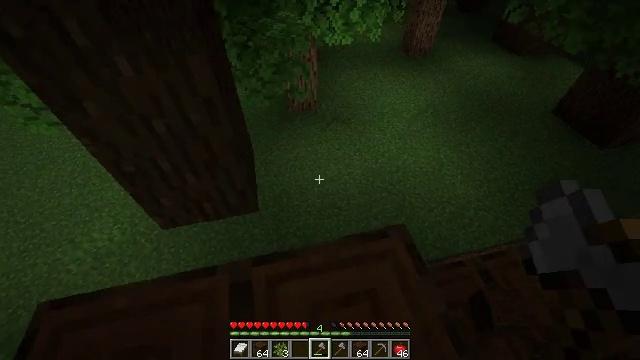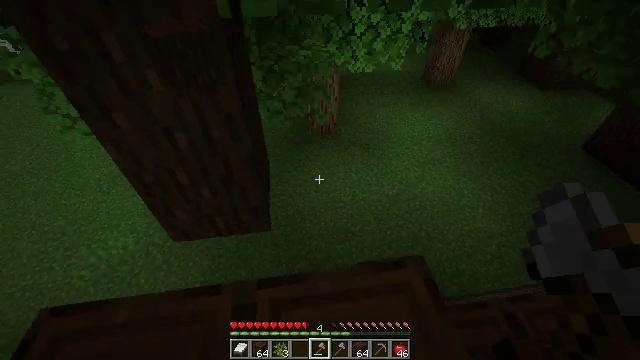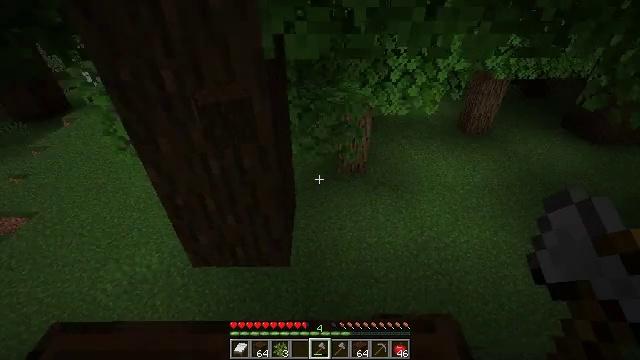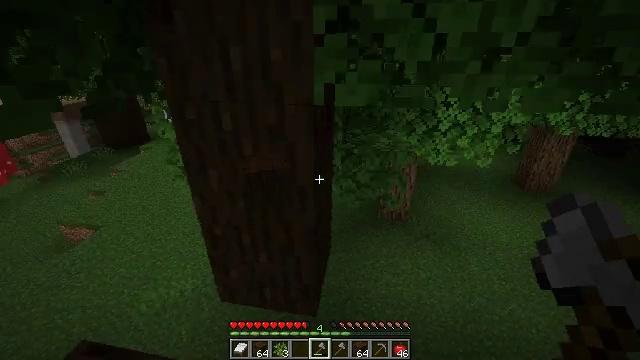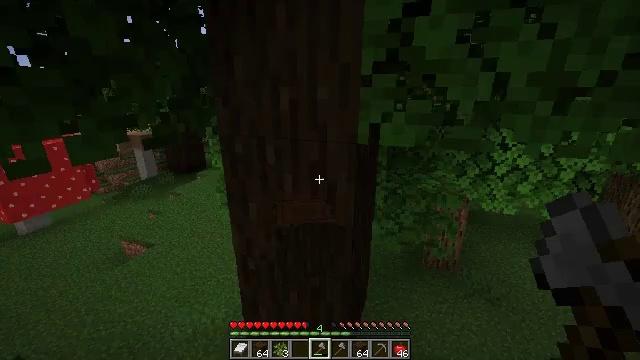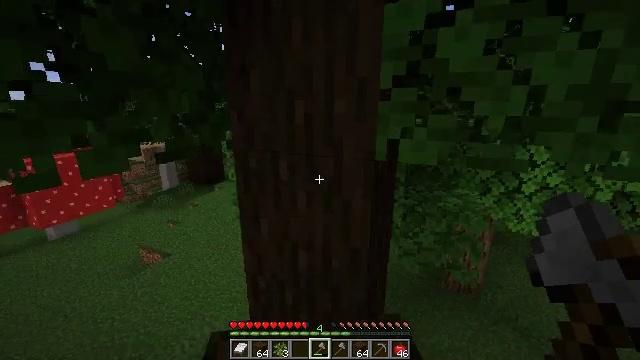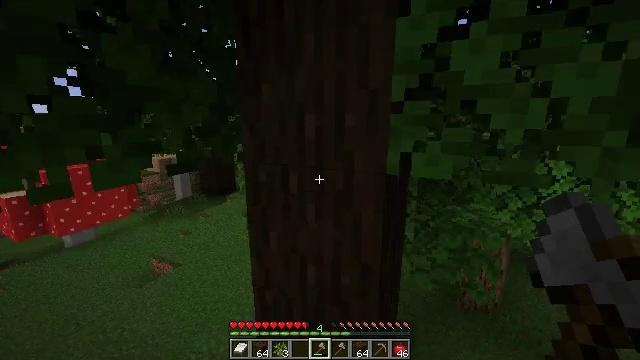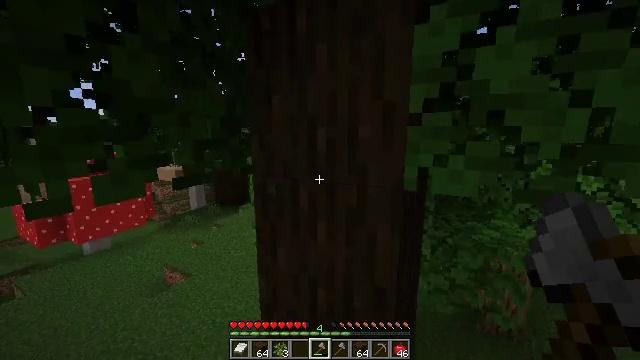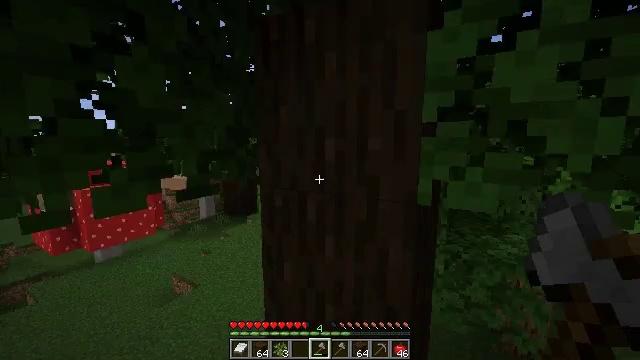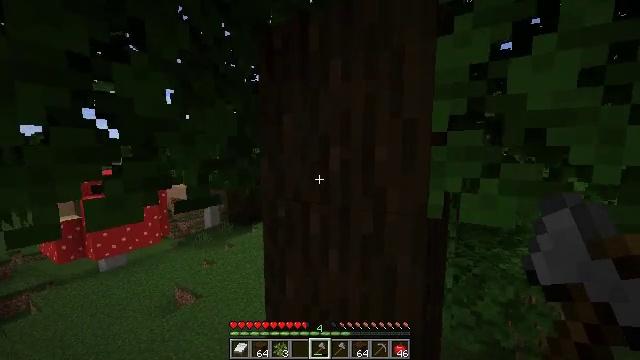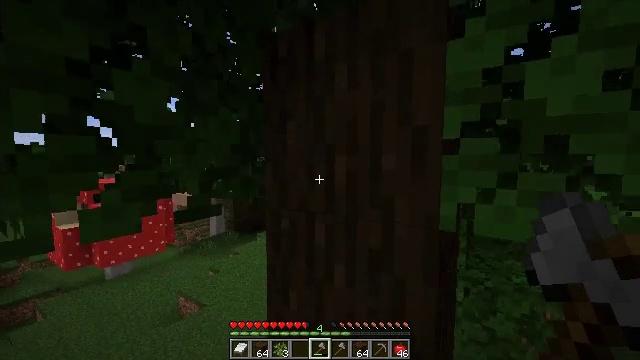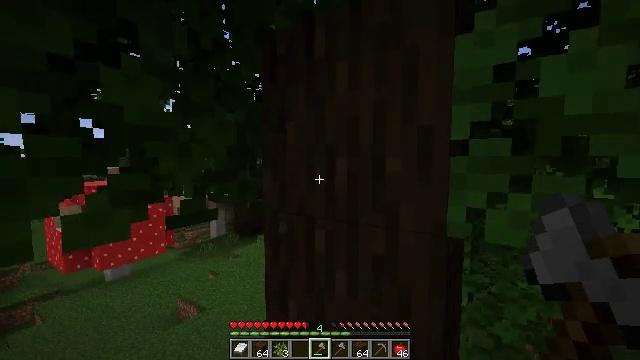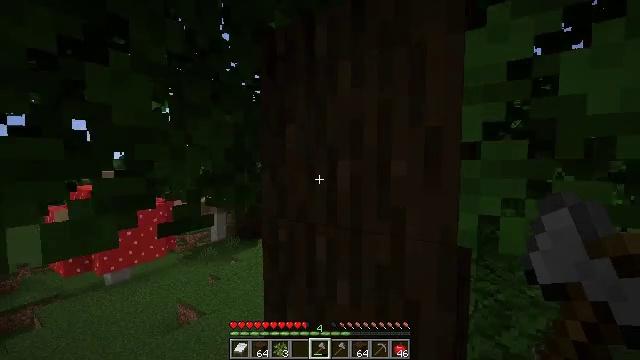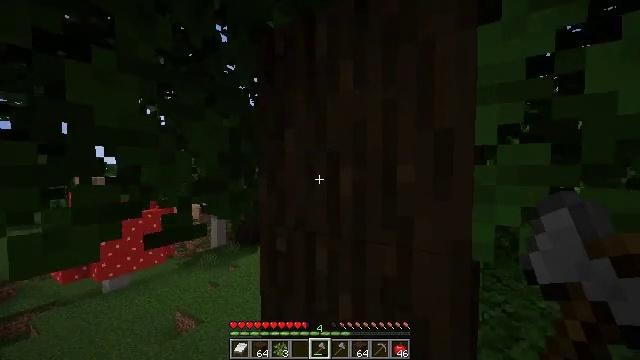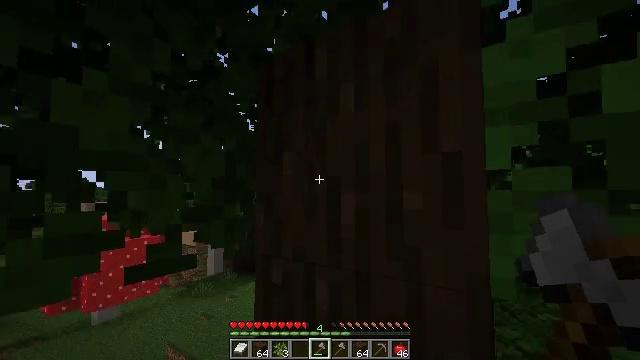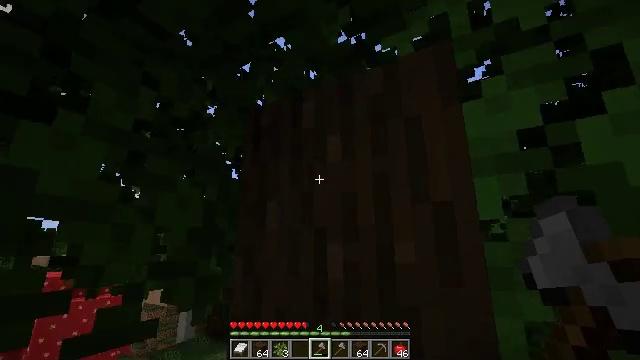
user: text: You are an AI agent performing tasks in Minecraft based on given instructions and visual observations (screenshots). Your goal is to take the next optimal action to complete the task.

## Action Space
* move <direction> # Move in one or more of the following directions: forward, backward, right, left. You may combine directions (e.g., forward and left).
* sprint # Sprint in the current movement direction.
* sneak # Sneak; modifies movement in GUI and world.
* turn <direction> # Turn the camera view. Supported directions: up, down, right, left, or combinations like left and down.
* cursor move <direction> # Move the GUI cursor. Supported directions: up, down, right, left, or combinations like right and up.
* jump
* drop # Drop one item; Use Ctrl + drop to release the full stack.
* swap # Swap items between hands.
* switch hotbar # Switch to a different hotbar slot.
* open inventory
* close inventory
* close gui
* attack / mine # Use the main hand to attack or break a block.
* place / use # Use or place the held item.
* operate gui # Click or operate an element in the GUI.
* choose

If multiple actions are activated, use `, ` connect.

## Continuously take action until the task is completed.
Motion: motion action
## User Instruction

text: Collect dark oak log for building.
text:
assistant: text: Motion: move forward, sneak, turn left and up
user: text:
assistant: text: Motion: move forward, sneak, turn left and up
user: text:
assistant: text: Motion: move forward, sneak, turn left and up
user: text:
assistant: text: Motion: move forward, sneak, turn left and up
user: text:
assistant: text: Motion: move forward, sneak, turn left and up
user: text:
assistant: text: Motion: move forward, sneak, turn left and up
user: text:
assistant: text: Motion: move forward, sneak, turn left and up
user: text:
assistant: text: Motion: move forward, sneak, turn left and up
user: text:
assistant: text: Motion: move forward, sneak, turn left and up
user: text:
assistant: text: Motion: move forward, sneak, turn left and up
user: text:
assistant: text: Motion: move forward, sneak
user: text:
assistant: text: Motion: move forward, sneak
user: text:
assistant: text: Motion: move forward, sneak, turn up
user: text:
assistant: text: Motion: move forward, sneak, turn up
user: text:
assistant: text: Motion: move forward, sneak, turn right and up
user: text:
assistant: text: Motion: move forward, sneak, turn right and up
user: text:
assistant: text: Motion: sneak, turn right and up
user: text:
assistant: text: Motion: sneak, turn right and up, attack / mine
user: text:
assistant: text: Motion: sneak, attack / mine
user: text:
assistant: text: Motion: sneak, attack / mine
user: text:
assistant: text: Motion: sneak, attack / mine
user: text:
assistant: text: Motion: sneak, attack / mine
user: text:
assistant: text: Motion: sneak, attack / mine
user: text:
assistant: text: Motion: sneak, attack / mine
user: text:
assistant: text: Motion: sneak, turn down, attack / mine
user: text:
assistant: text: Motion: turn down, attack / mine
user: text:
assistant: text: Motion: turn down, attack / mine
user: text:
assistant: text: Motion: turn down, attack / mine
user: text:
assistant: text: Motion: turn down, attack / mine
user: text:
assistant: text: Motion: attack / mine